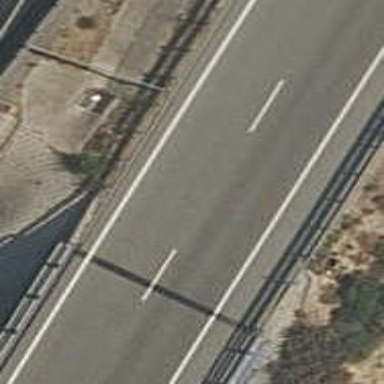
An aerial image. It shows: Bridge on motorway link.